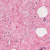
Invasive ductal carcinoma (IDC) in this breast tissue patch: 0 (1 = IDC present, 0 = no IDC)